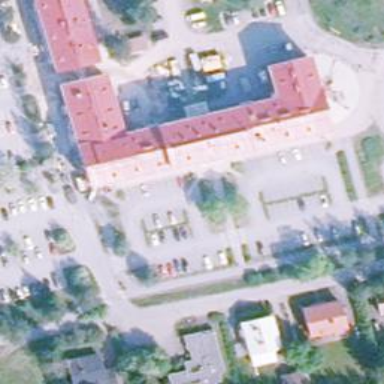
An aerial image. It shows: White school building with gabled red roof.